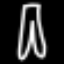
Label: pants